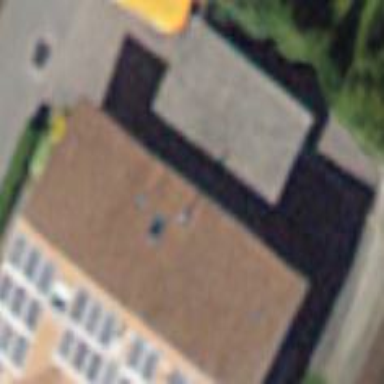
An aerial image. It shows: Garage building.